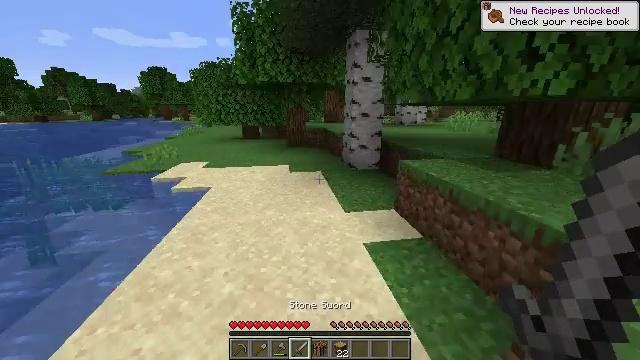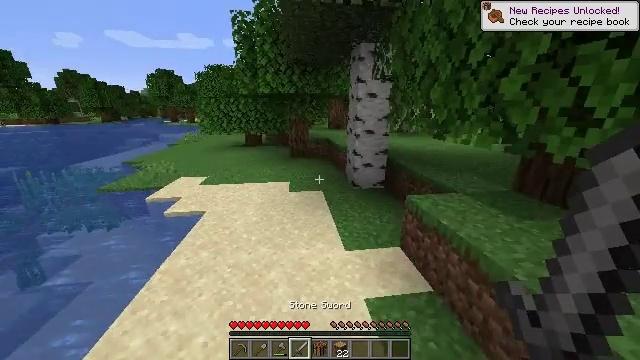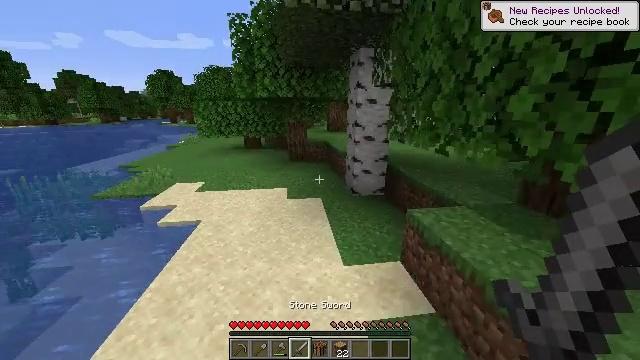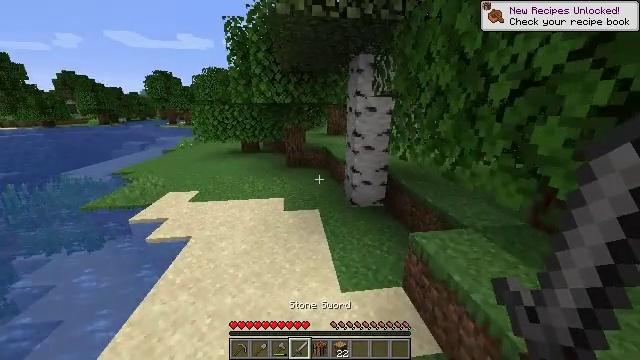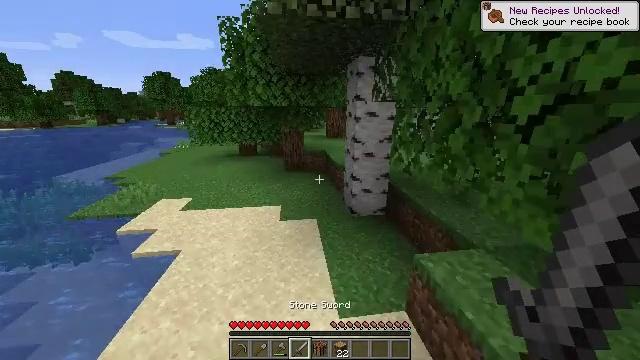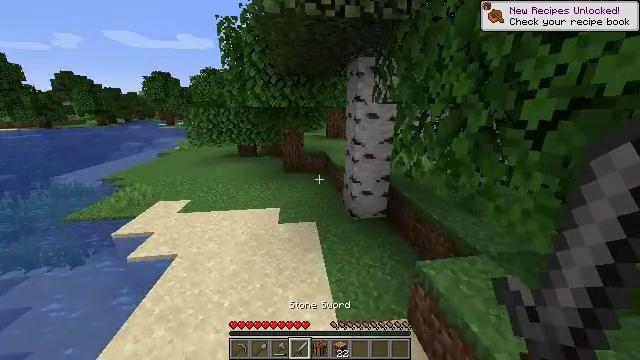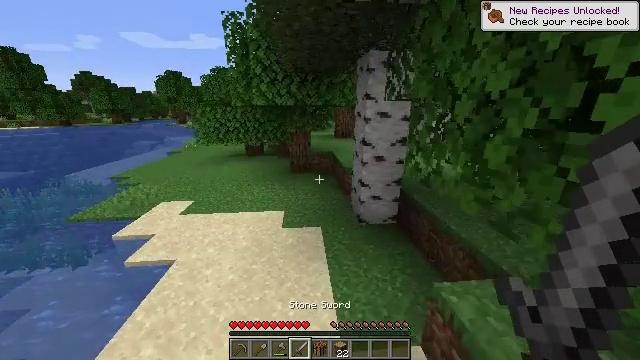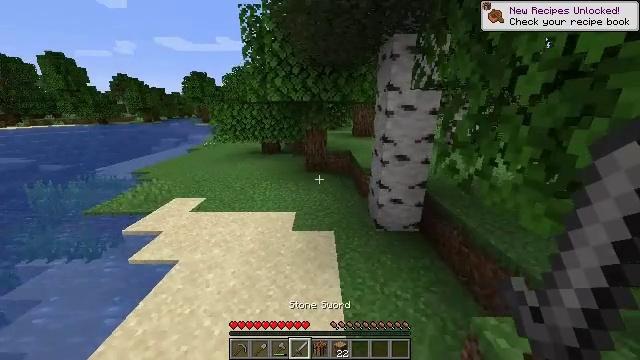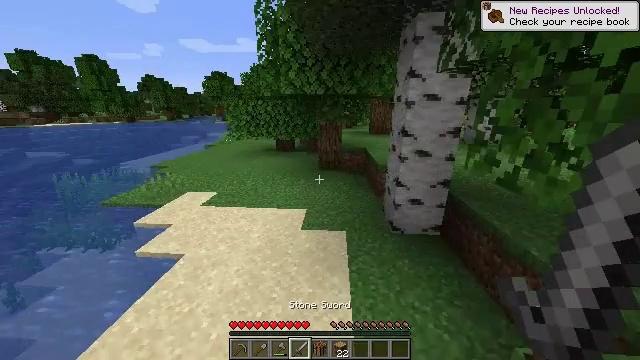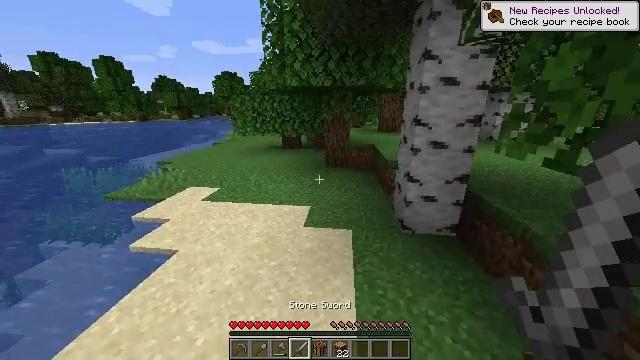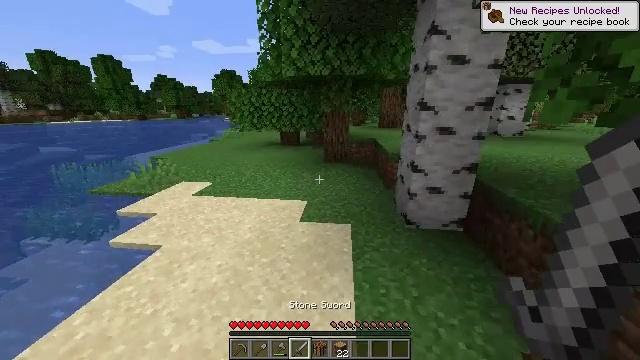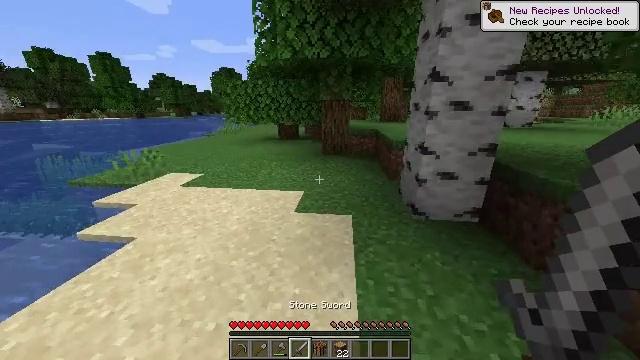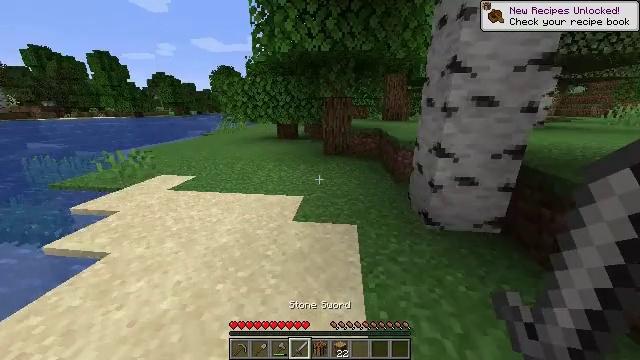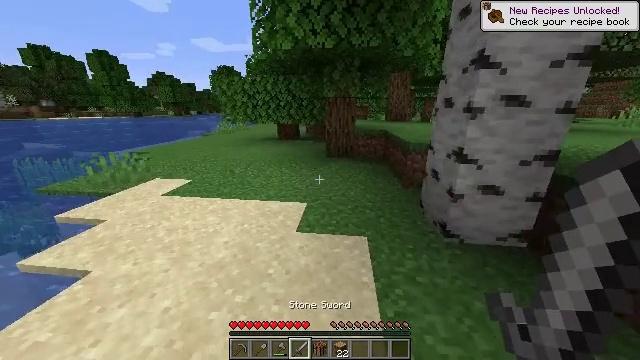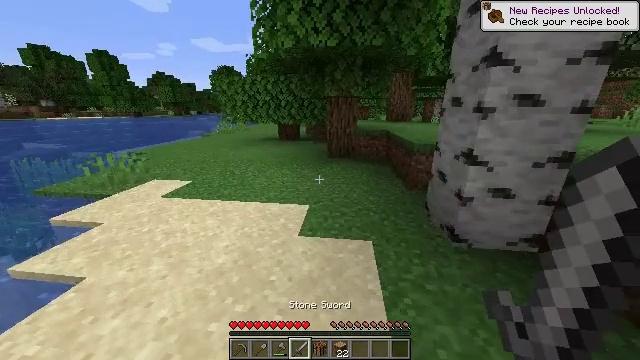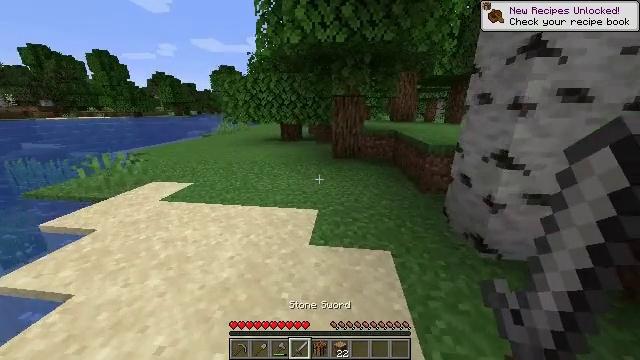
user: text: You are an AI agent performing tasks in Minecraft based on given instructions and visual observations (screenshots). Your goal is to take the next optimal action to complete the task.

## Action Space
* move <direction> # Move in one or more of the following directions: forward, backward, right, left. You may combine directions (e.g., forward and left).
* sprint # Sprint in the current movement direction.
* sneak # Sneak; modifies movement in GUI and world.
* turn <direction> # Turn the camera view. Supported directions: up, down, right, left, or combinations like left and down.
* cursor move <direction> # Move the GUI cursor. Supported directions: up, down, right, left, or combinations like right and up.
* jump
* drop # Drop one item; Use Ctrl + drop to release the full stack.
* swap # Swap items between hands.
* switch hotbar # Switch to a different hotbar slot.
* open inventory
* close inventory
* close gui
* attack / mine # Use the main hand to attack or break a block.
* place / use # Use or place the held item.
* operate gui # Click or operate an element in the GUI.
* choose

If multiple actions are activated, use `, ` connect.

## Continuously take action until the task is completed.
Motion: motion action
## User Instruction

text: Harvest sweet berries by mining the bush.
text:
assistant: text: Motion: move forward, sprint, turn left, jump
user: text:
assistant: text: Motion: move forward, sprint, jump
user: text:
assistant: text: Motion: move forward, sprint, jump
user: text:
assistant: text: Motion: move forward, sprint, jump
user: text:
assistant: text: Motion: move forward, sprint, jump
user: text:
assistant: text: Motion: move forward, sprint, turn left, jump
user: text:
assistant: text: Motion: move forward, sprint, turn left, jump
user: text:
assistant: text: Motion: move forward, sprint, turn left, jump
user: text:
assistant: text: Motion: move forward and move left, sprint, turn left, jump
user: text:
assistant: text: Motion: move forward and move left, sprint, jump
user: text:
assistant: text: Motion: move forward and move left, sprint
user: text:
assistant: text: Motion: move forward and move left, sprint
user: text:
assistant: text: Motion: move forward and move left, sprint
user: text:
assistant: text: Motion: move forward and move left, sprint
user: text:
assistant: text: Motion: move forward and move left, sprint
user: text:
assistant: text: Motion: move forward and move left, sprint
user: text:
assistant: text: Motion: move forward and move left, sprint, turn right
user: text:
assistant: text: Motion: move forward and move left, sprint, turn right
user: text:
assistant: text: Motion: move forward and move left, sprint, turn right
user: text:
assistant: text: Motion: move forward and move left, sprint, turn right
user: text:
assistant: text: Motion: move forward and move left, sprint, turn right
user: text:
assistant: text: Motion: move forward and move left, sprint, turn right
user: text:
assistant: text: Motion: move forward and move left, sprint, turn right and up
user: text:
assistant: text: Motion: move forward and move left, sprint, turn right
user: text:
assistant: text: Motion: move forward and move left, sprint, turn right
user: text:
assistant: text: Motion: move forward and move left, sprint, turn right
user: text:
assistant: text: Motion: move forward and move left, sprint, turn right
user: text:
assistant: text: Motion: move forward and move left, sprint
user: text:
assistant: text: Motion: move forward and move left, sprint
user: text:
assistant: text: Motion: move forward and move left, sprint